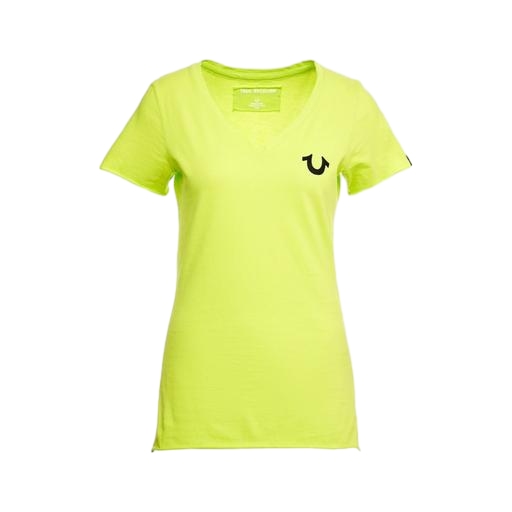
yellow women's charged short sleeve t-shirt, lime green t-shirt, yellow iconic women's round neck t-shirt, white background